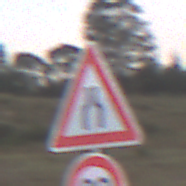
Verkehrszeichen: VerengteFahrbahn
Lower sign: Geschwindigkeit90
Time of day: SunriseSunset
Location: Outdoor (RoadRail)
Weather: PartlyCloudy
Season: NotSpecified
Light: Natural